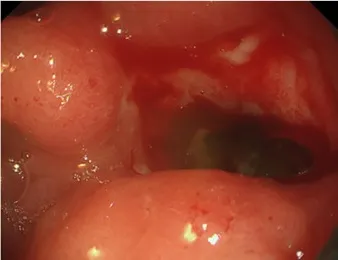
Pyloric ring stenosis caused by a bleeding mucosal ulcer.
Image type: endoscopy (gi_endoscopy)